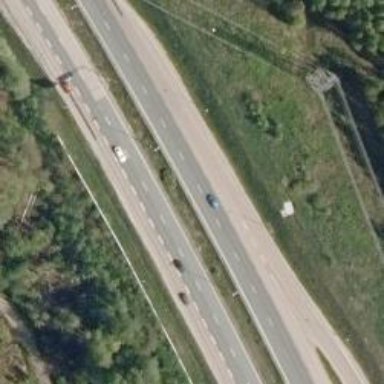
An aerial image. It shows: Trunk link highway with asphalt surface.